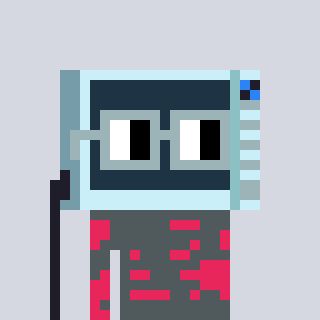
a pixel art character with square dark gray glasses, a microwave-shaped head and a redpinkish-colored body on a cool background